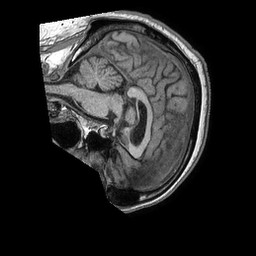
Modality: T1w
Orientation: sagittal
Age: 70
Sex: male
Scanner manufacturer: philips
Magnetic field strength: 1.5 T
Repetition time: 0.0075 s
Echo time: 0.003402 s